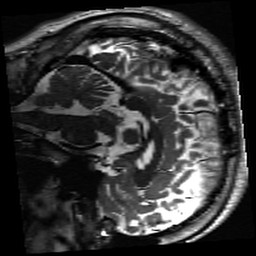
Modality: inplaneT2
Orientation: sagittal